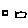
Label: square